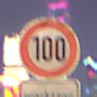
Verkehrszeichen: Geschwindigkeit100
Zusatzzeichen unten: ZeitangabenMitBeschraenkungAufWochentage1
Umgebung: Outdoor, Urban
Tageszeit: Night
Wetter: PartlyCloudy
Licht: Natural
Jahreszeit: NotSpecified
Kontrast: HighContrast